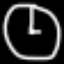
Label: clock